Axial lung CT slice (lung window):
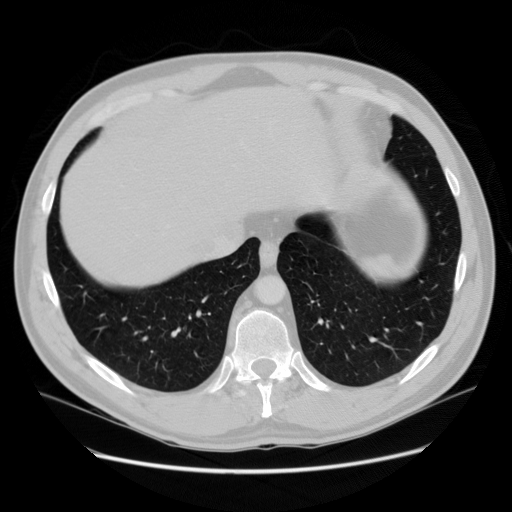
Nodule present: no